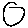
Label: circle